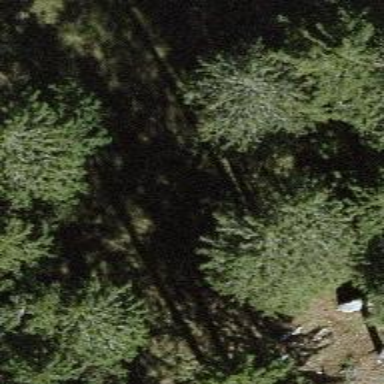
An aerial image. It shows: Single tag "natural: tree."